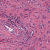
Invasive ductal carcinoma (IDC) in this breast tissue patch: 0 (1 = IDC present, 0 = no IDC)